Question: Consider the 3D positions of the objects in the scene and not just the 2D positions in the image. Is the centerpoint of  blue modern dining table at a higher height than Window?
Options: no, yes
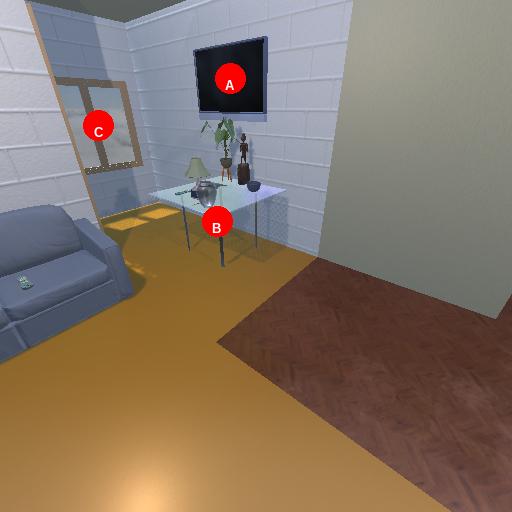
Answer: no